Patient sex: M
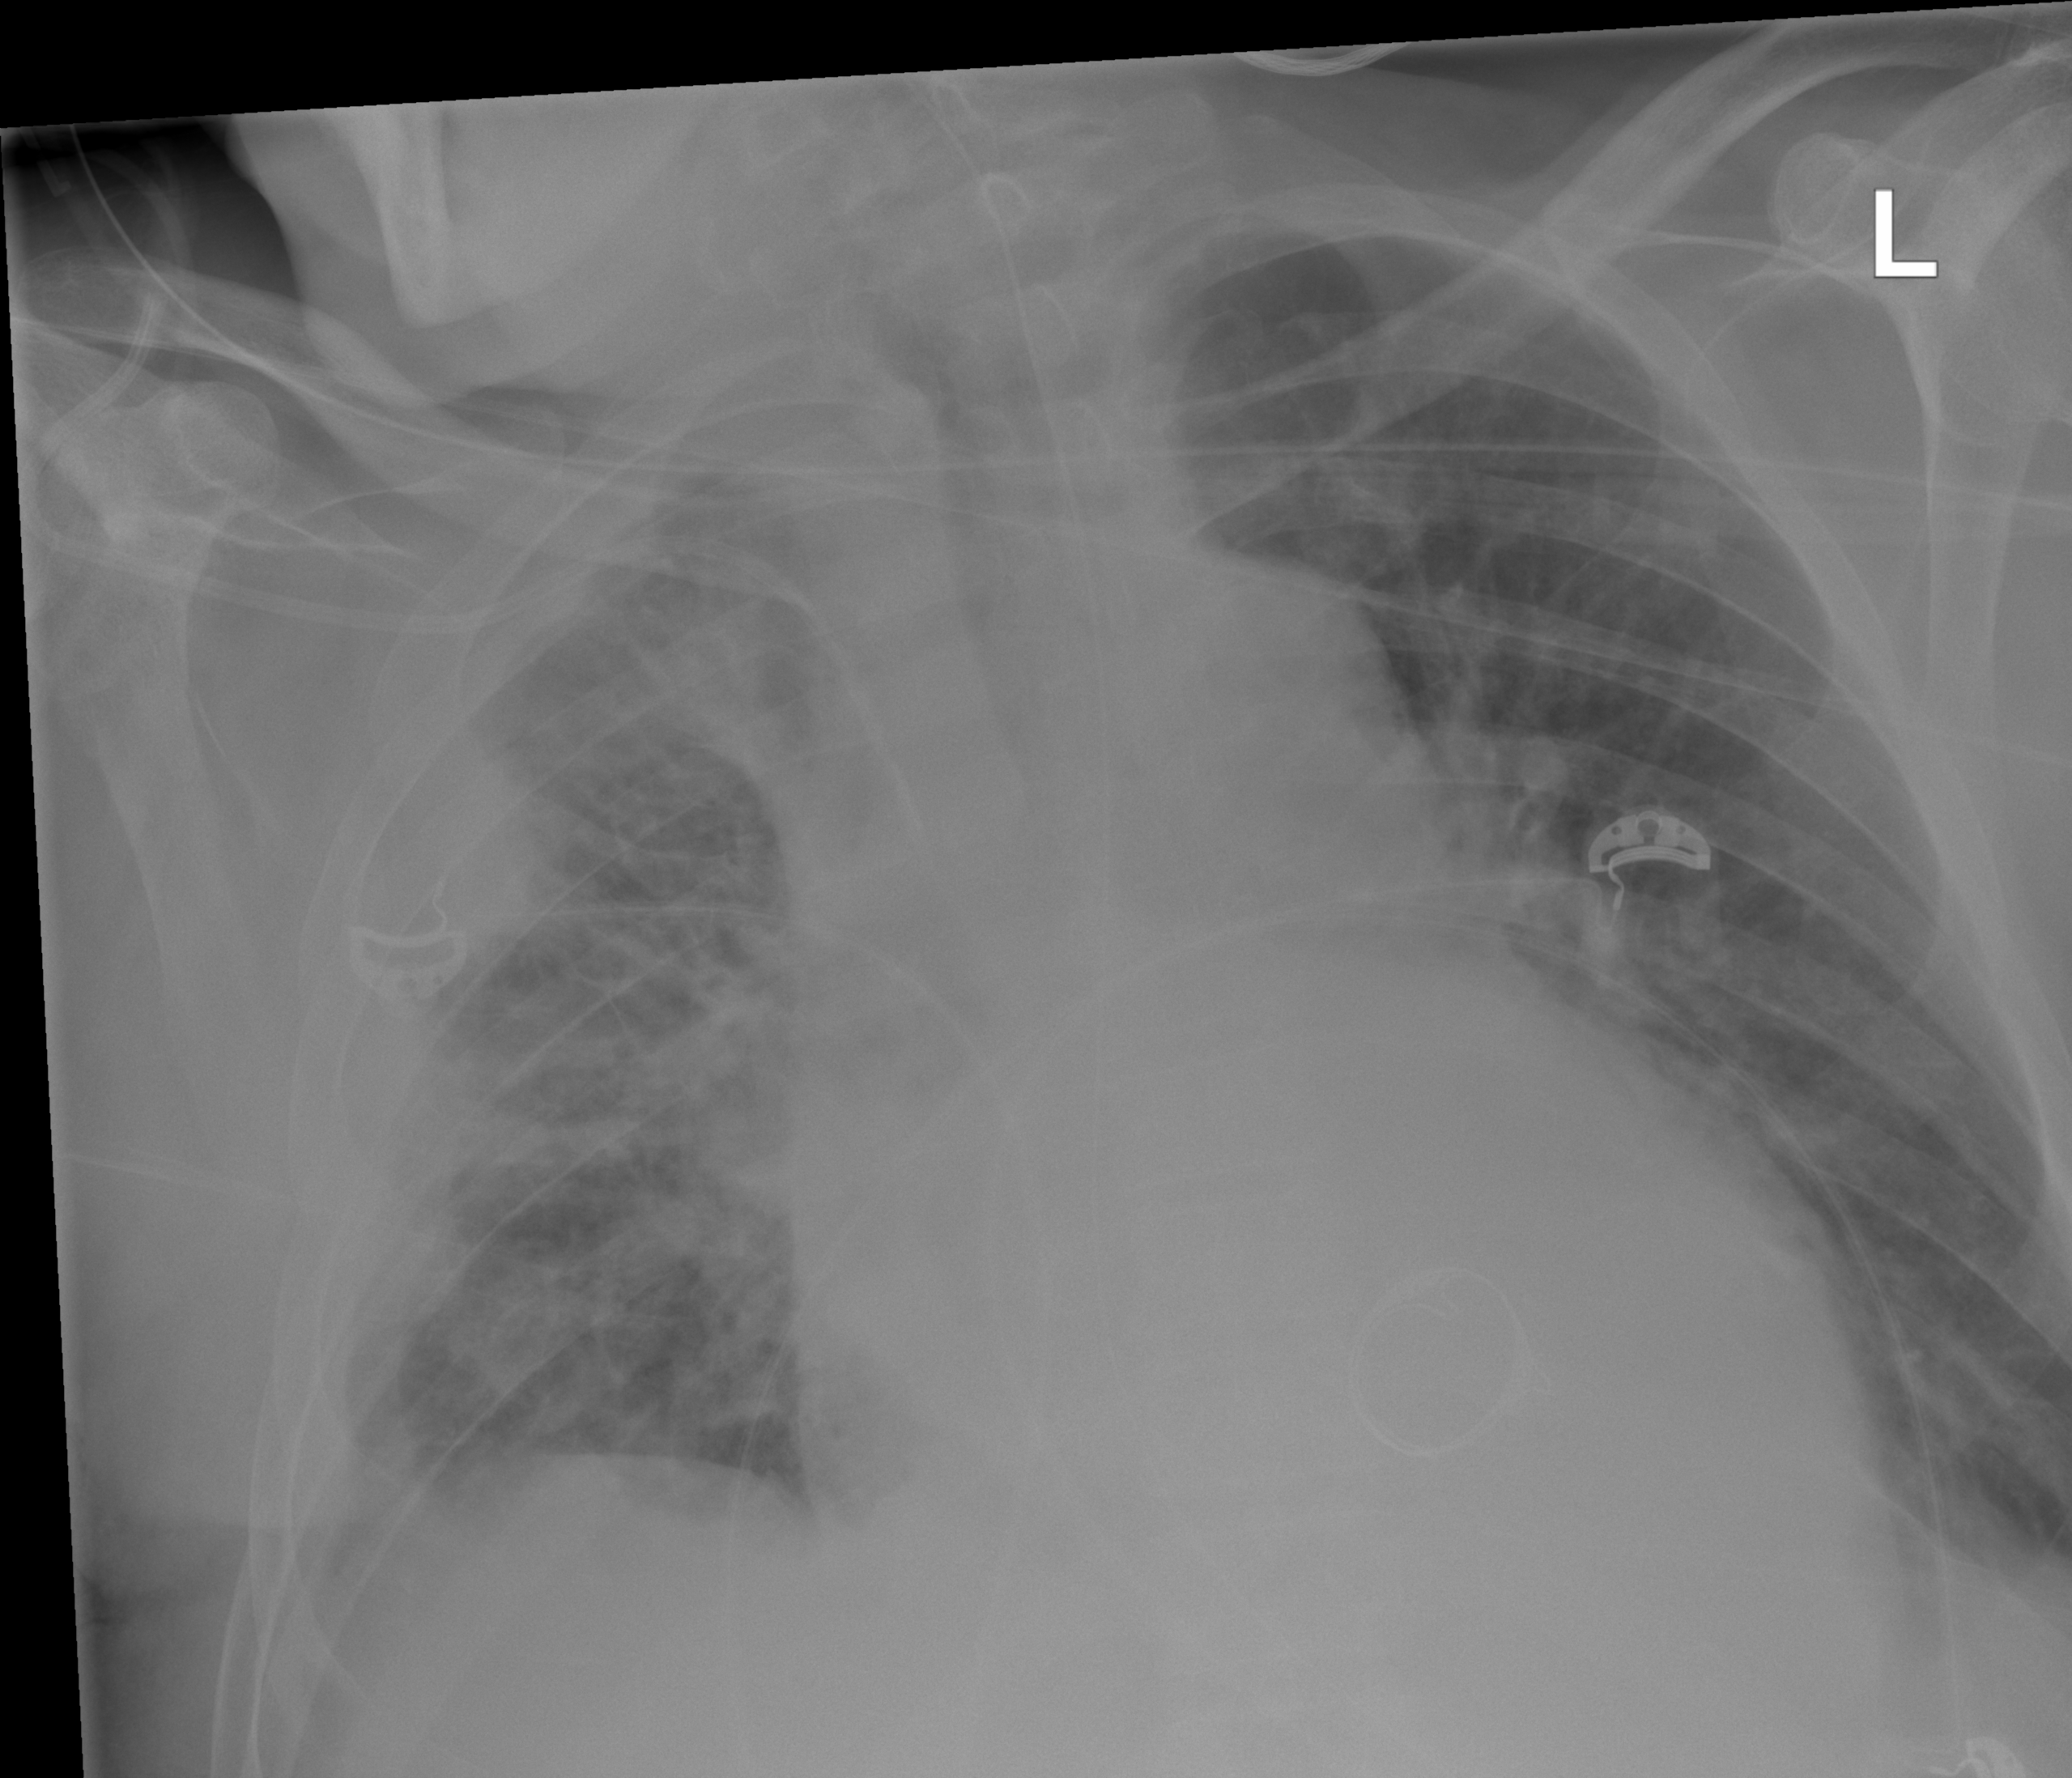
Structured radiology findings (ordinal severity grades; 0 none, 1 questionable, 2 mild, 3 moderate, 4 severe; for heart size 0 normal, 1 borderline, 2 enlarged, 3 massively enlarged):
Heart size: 3
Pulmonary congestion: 0
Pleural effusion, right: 2
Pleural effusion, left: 0
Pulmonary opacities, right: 2
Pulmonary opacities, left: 0
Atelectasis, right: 3
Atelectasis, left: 0